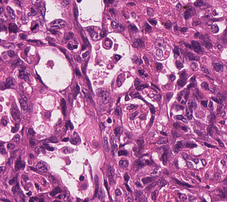
Tumor epithelial tissue: yes
Tumor-associated stroma tissue: no
Normal tissue: no